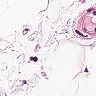
Metastatic tissue present: no